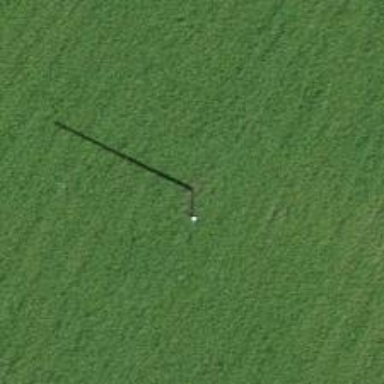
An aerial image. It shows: Minor power line.